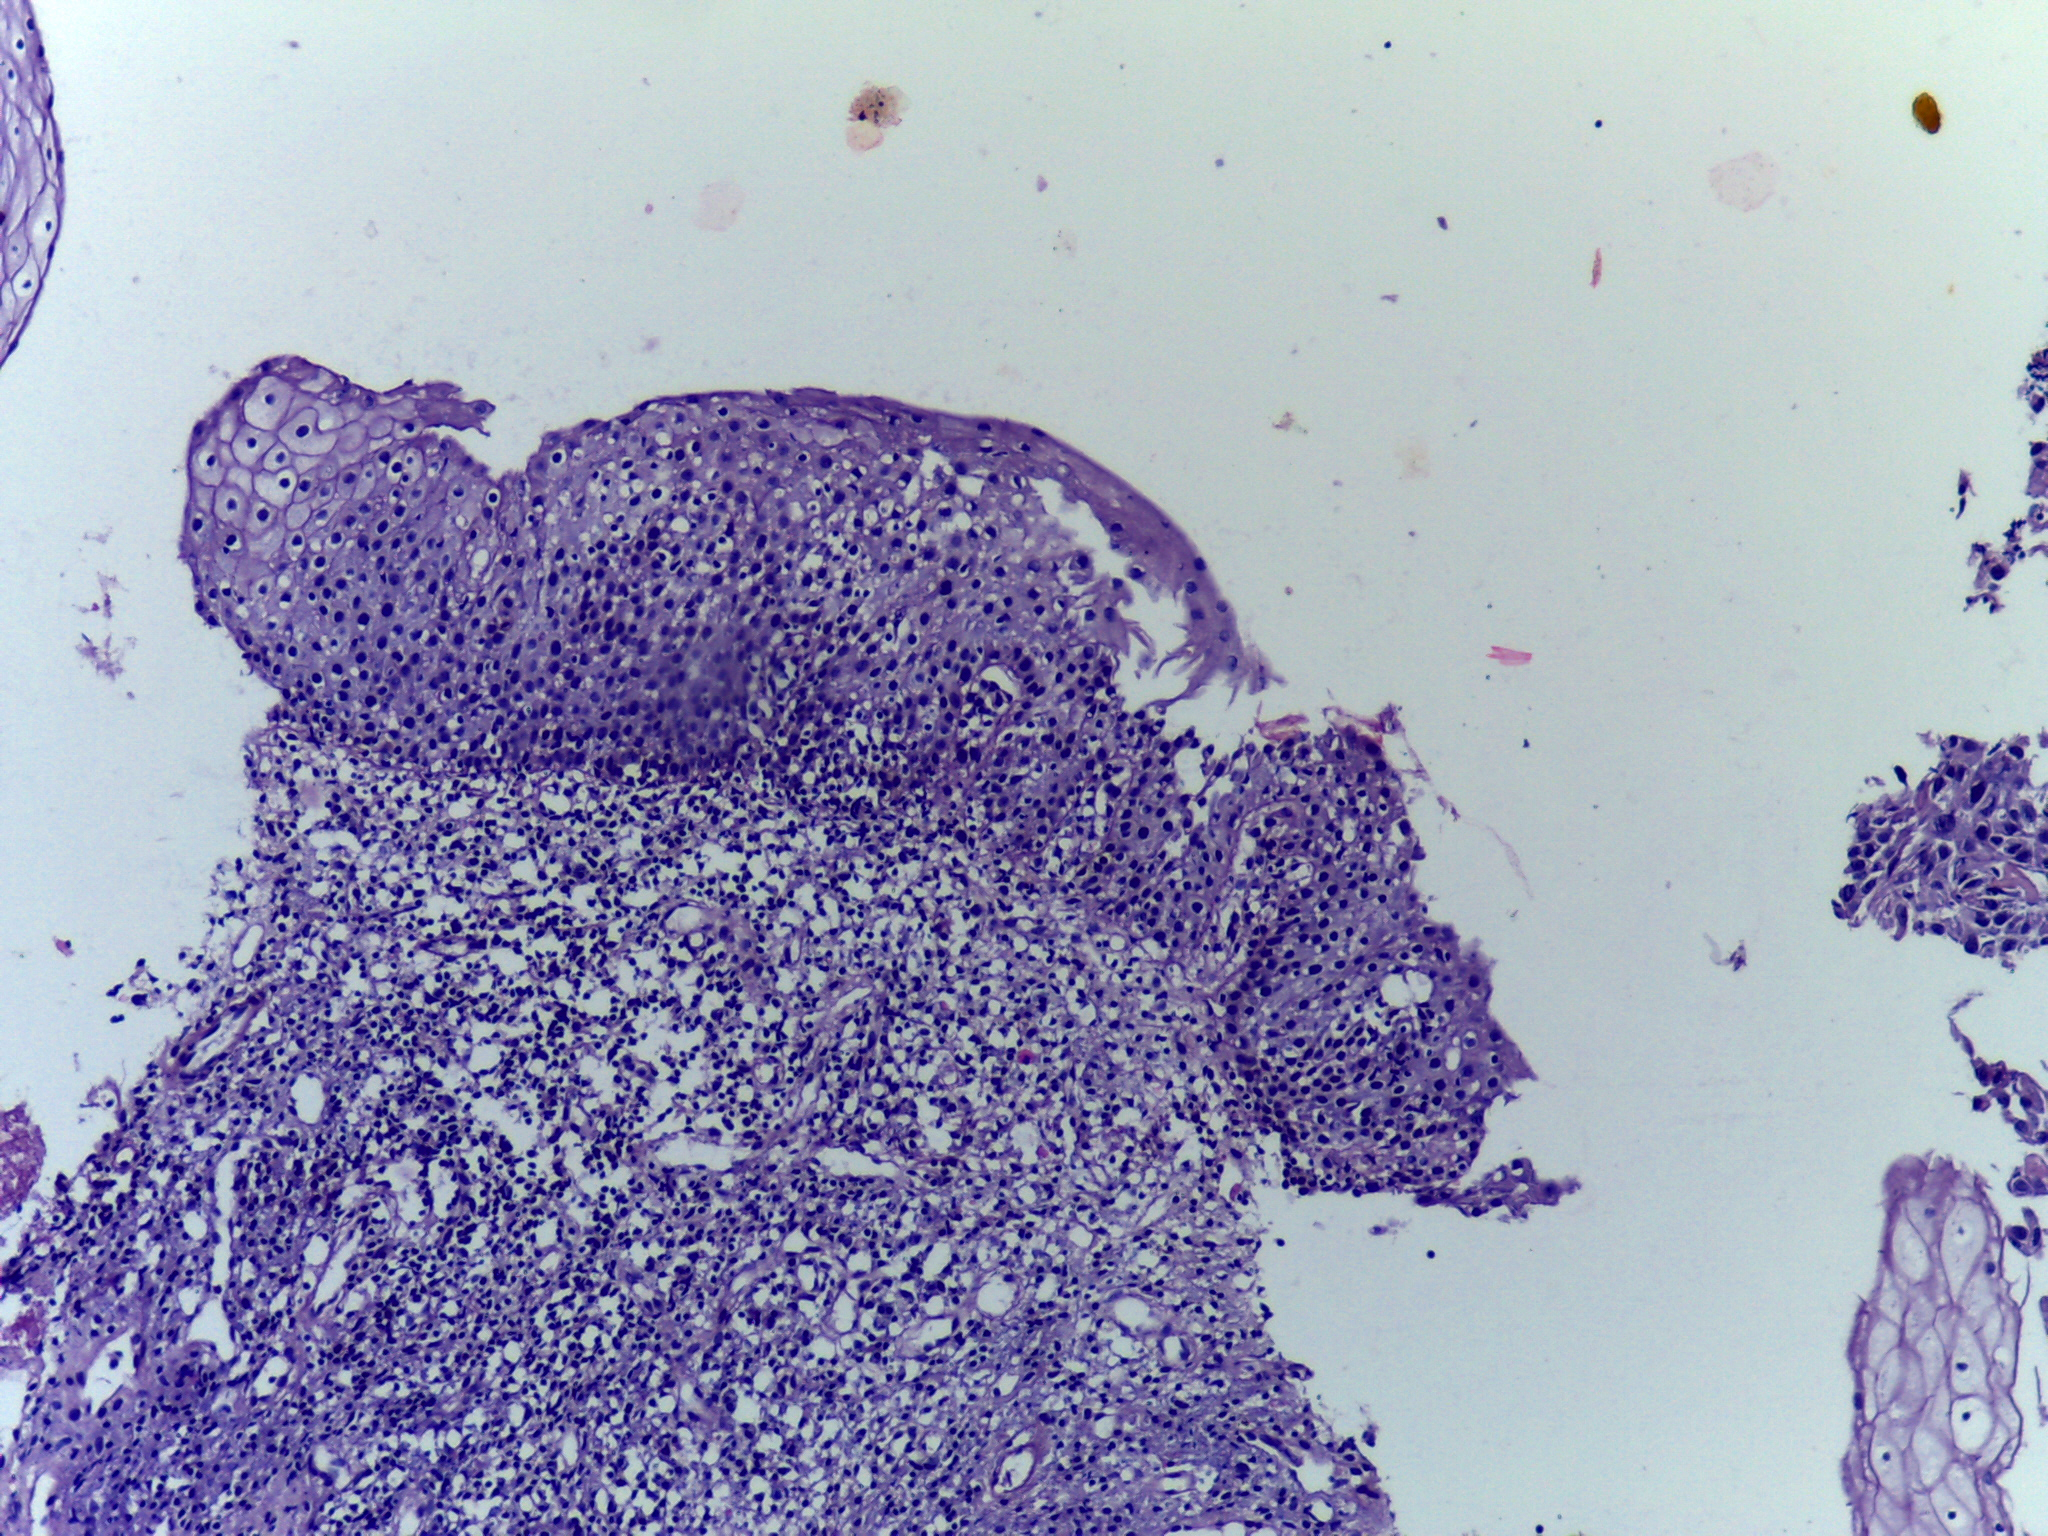
Diagnosis: OSCC